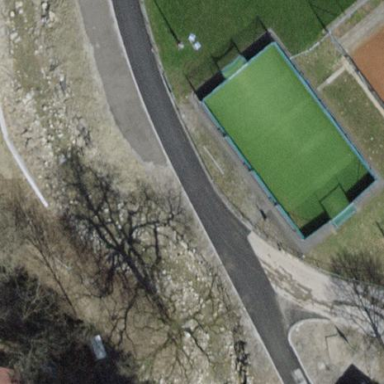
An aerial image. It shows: Soccer pitch for outdoor sports and leisure activities.